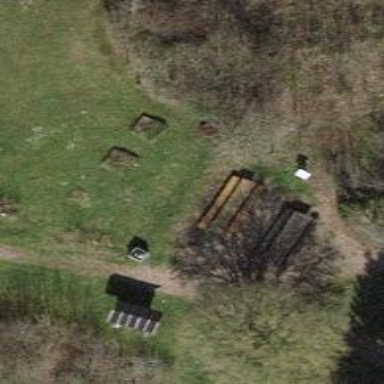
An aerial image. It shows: Picnic table located in leisure land area.